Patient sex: M
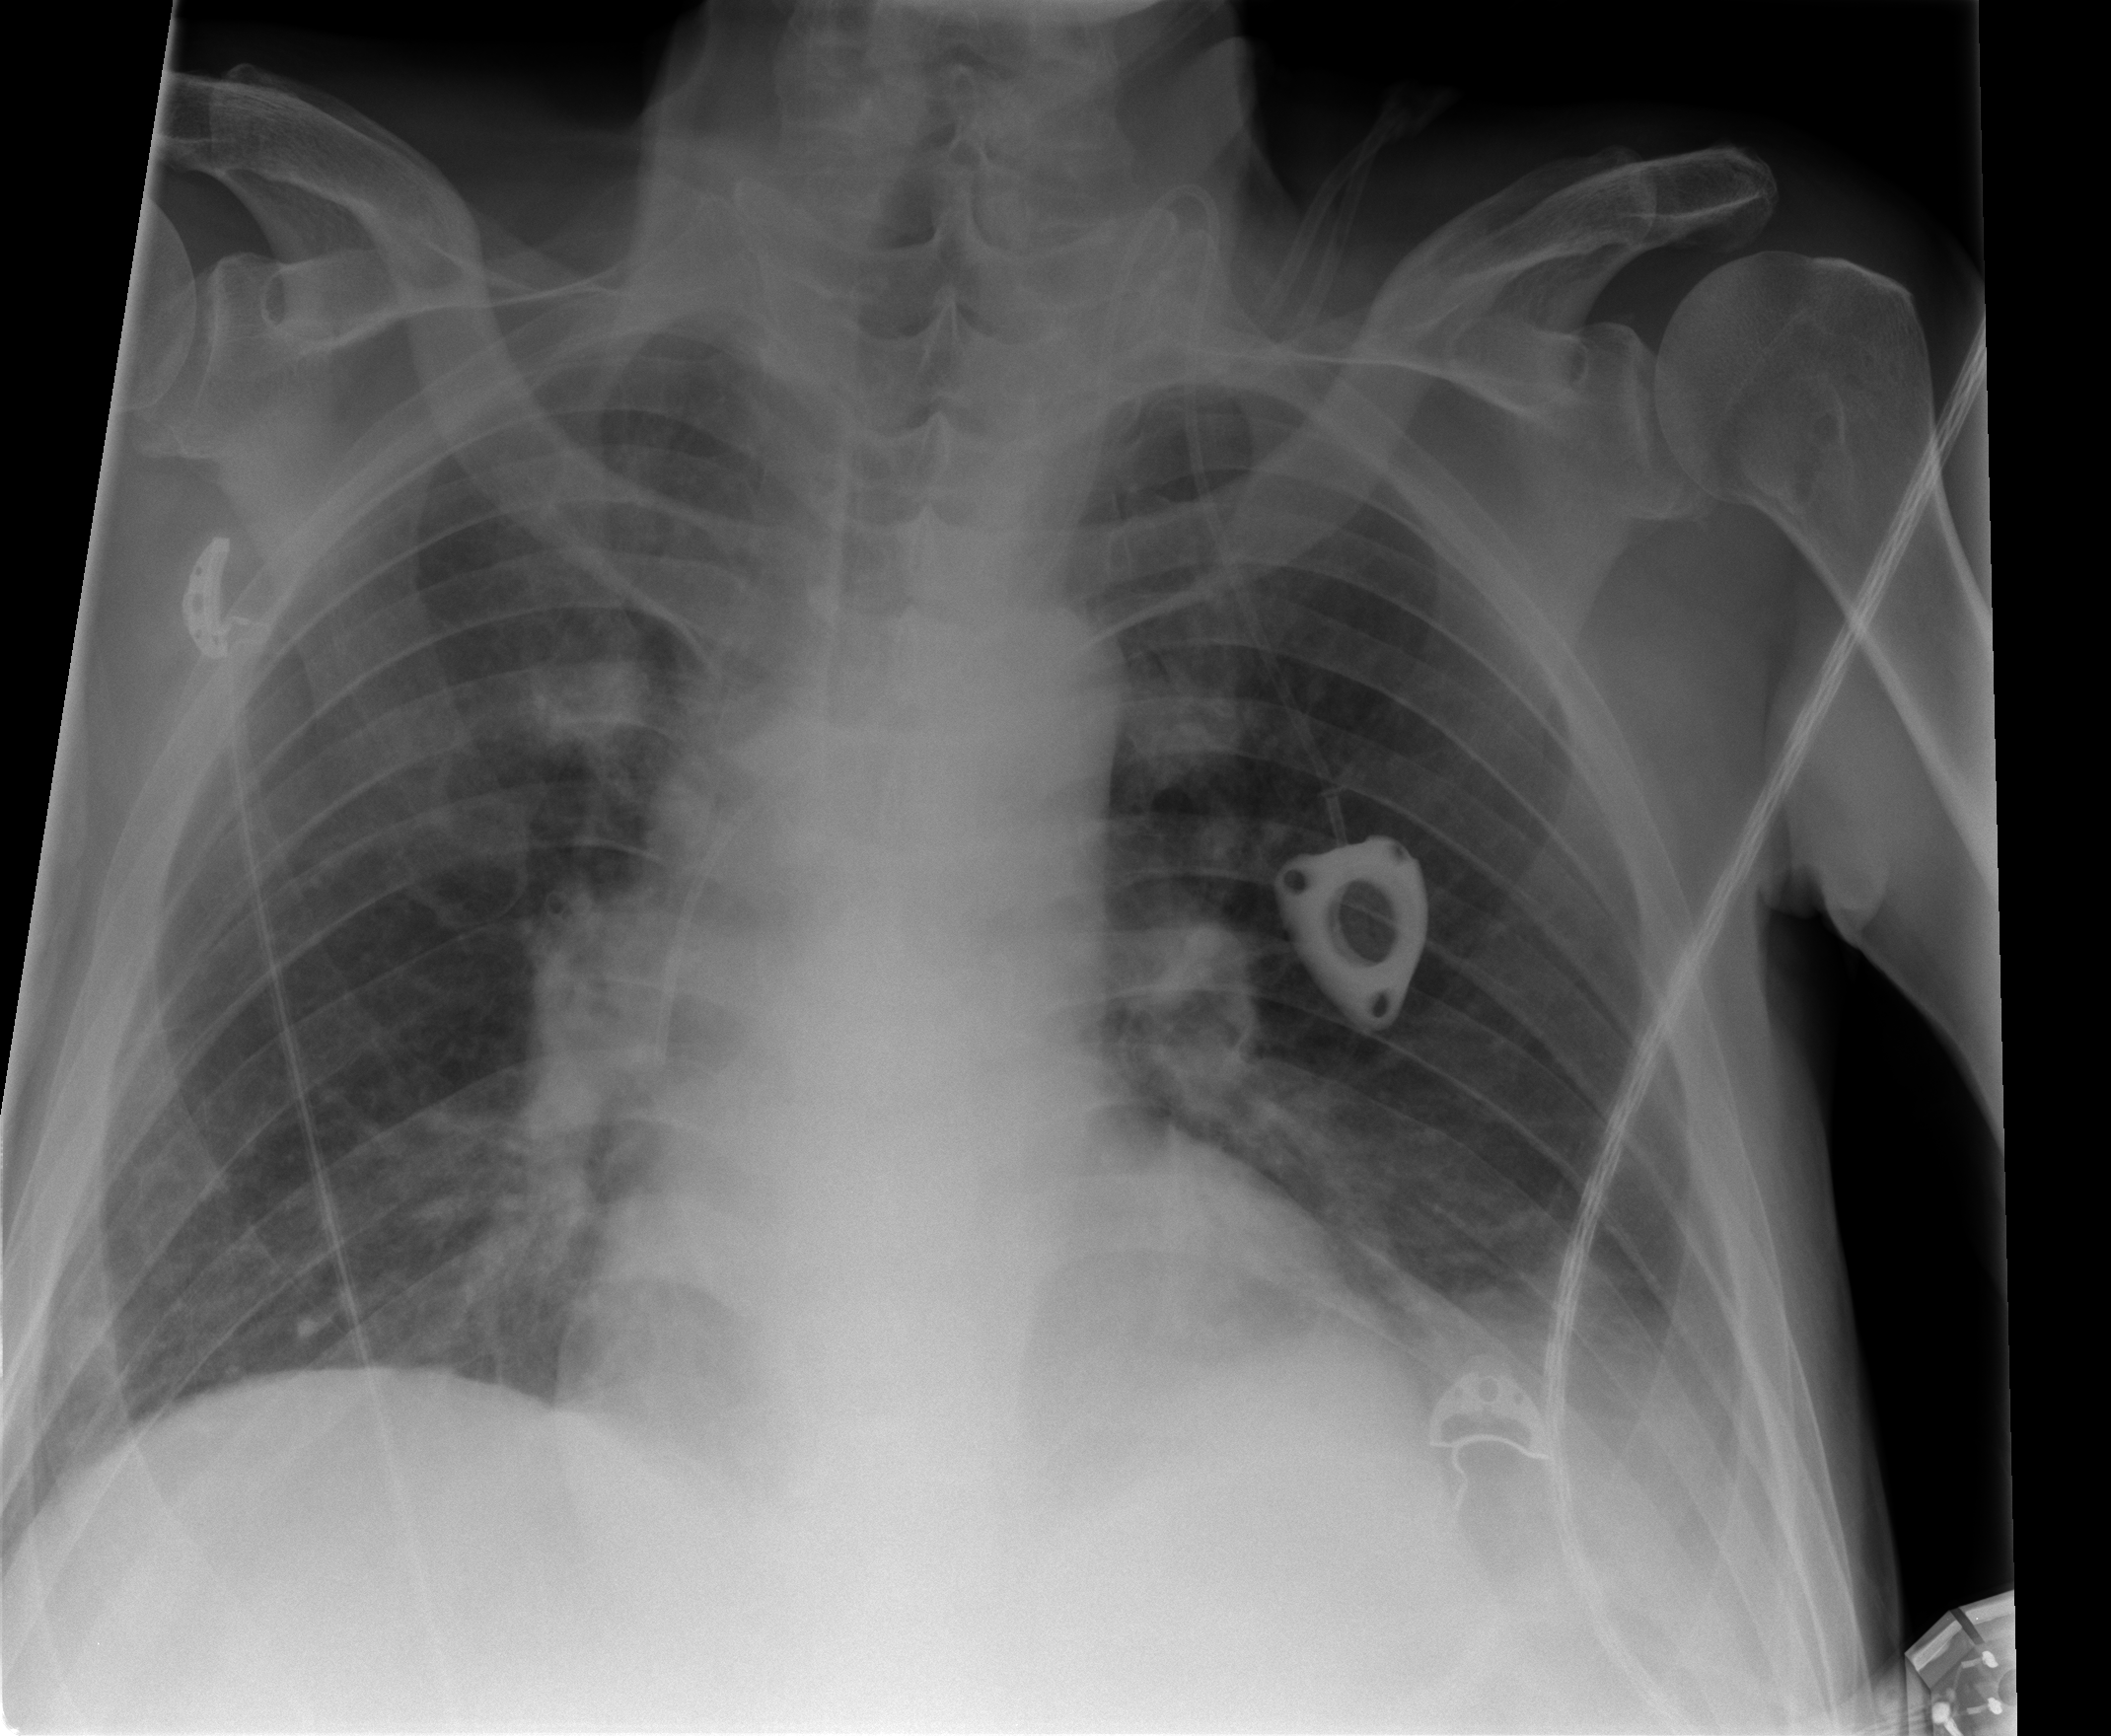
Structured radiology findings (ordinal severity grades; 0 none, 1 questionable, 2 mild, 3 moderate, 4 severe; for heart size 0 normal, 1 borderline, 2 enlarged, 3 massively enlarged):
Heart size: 0
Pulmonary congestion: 0
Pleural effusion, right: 0
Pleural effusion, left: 2
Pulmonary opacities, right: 0
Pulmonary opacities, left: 0
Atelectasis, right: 0
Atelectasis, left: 2